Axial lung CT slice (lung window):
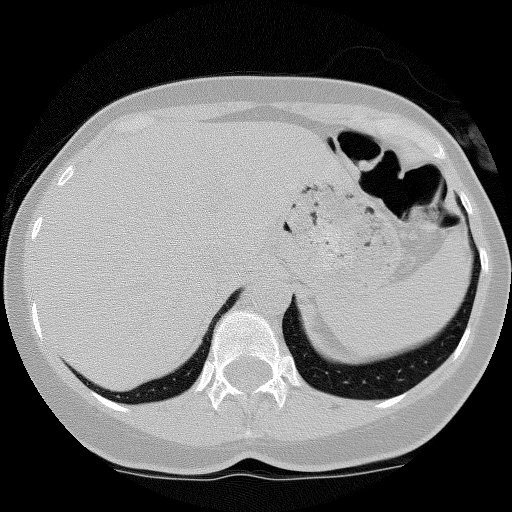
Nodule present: no